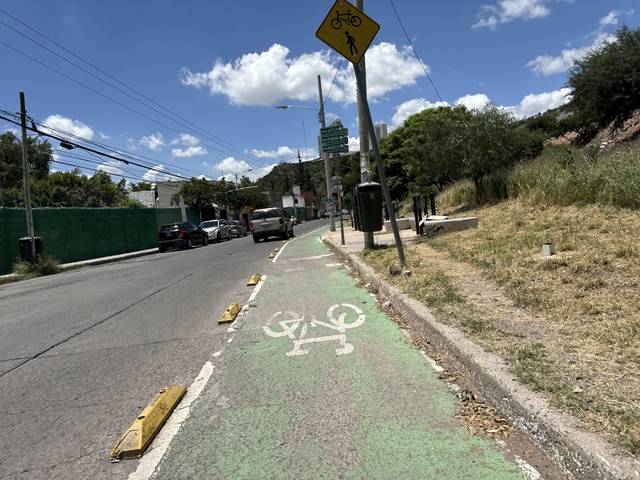
Region: Mexico
Coordinates: 20.602, -100.36